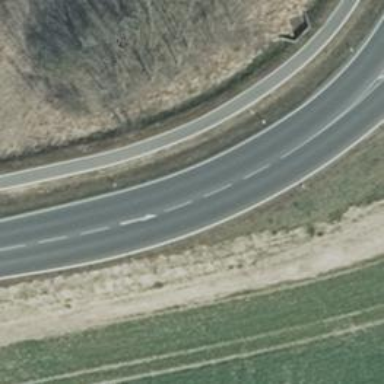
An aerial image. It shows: Secondary road with asphalt surface.